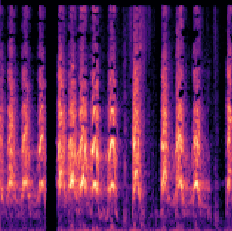
Sound class: Dog